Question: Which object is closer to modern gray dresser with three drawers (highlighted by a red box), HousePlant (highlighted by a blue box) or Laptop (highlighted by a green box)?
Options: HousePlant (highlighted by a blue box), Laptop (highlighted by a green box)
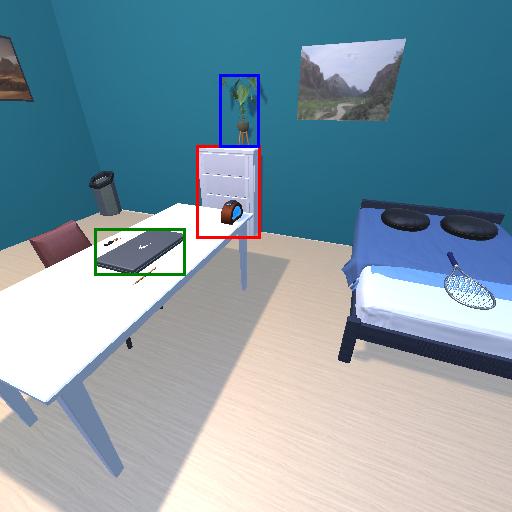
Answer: HousePlant (highlighted by a blue box)